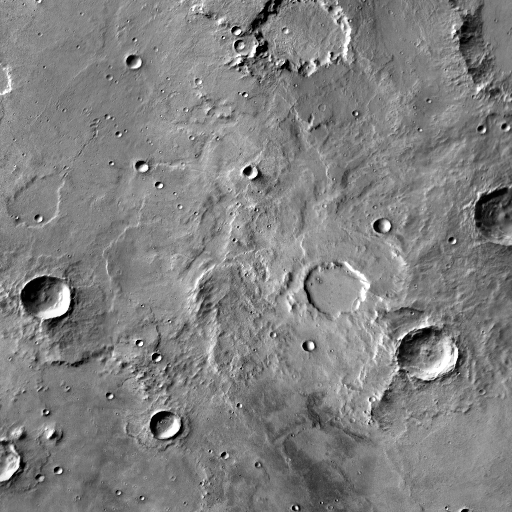
Crater classes present: Background, Other, Layered, Buried, Secondary